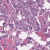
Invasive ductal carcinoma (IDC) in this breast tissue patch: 1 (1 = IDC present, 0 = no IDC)